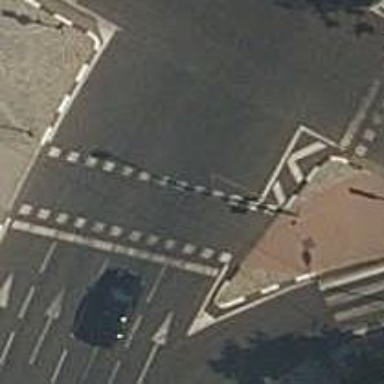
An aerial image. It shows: Road with traffic signals at the crossing.